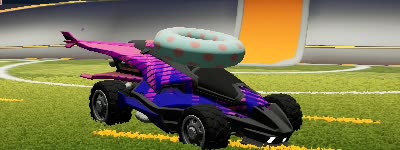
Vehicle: aftershock